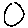
Label: circle